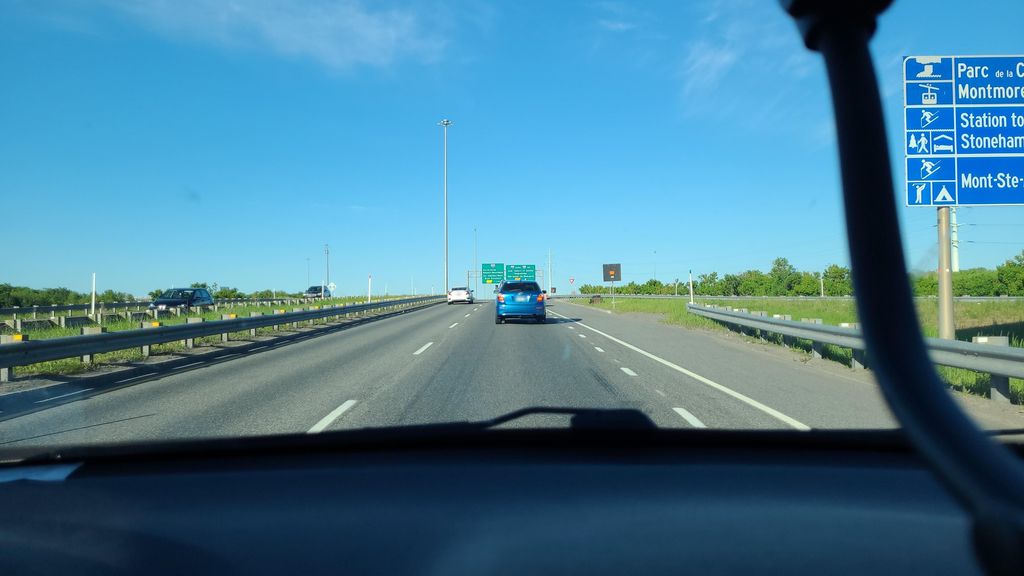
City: quebec_city